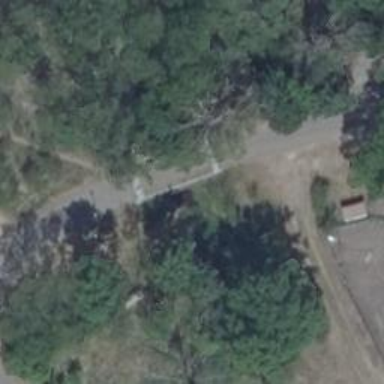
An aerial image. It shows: Unclassified road with asphalt surface running over bridge.